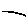
Label: line